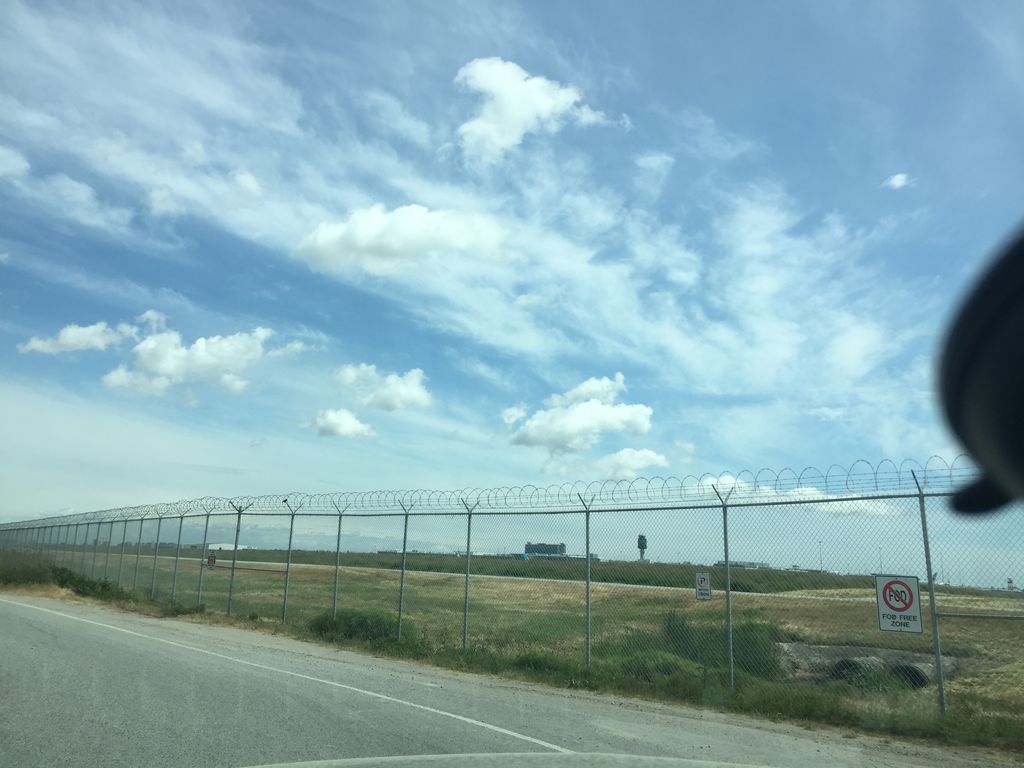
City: vancouver